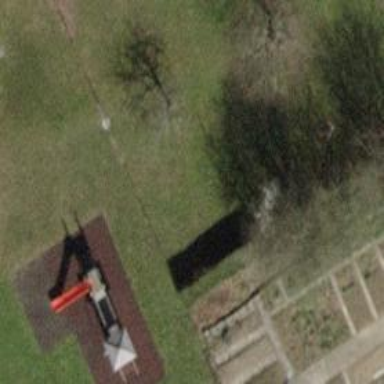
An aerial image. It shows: Playground area for leisure land.